Interaction volume radius: 5 \u00c5
Interaction volume height: 10 \u00c5
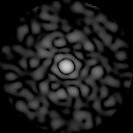
Disorder parameter: 0.8954